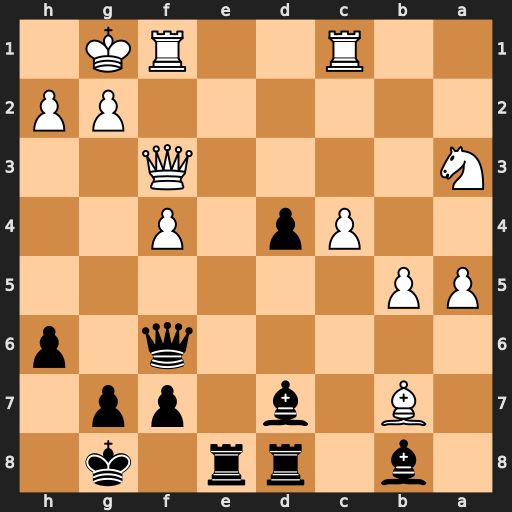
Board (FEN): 1b1rr1k1/1B1b1pp1/5q1p/PP6/2Pp1P2/N4Q2/6PP/2R2RK1
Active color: b
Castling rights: -
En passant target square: -
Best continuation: Re3 Qf2 Rxa3